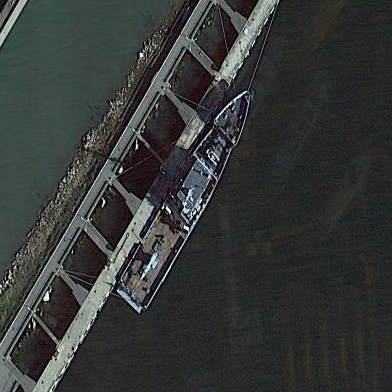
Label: combat